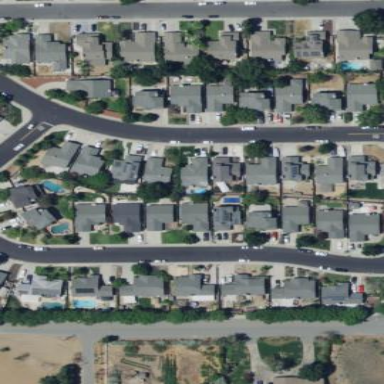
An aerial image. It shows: Residential area composed of single-family homes.